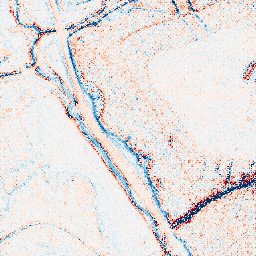
Category: edge_preserving
Decomposition family: anisotropic_diffusion
Decomposition parameters: iterations: 20
kappa: 30
gamma: 0.2
Upsampling method: regularized
Upsampling parameters: scale: 2
lambda_reg: 0.1
Upsampling scale: 2